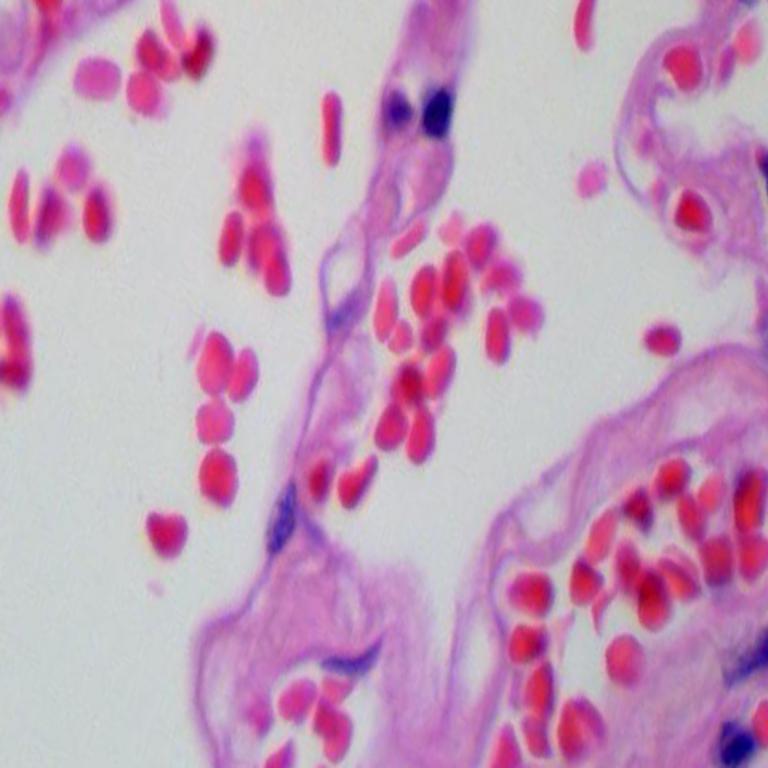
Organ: lung
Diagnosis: benign